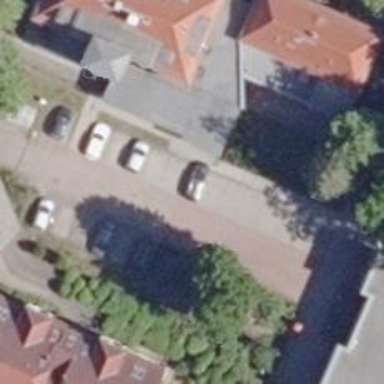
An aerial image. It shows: Parking space is available.